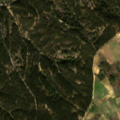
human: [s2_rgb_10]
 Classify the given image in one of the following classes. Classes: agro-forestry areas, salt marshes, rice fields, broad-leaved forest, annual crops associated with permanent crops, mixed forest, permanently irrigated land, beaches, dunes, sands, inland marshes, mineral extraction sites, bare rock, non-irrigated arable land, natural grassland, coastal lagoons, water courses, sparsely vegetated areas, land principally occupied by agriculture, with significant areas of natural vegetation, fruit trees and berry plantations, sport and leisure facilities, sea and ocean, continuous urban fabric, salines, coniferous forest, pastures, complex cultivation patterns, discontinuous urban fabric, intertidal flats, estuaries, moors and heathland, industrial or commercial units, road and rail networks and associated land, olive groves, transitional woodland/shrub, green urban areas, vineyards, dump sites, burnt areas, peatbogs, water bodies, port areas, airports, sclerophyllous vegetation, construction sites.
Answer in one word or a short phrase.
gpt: complex cultivation patterns, agro-forestry areas, broad-leaved forest